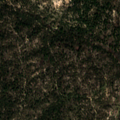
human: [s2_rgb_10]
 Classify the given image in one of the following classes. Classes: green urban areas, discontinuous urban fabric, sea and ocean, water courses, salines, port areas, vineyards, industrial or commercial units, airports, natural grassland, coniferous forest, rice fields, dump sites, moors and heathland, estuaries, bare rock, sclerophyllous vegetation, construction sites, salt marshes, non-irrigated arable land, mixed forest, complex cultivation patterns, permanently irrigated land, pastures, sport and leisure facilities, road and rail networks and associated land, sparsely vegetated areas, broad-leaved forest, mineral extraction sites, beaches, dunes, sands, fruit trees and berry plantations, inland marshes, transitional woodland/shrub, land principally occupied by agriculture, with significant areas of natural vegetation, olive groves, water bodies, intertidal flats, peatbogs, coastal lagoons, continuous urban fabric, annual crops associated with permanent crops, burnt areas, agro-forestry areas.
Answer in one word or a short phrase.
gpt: agro-forestry areas, mixed forest